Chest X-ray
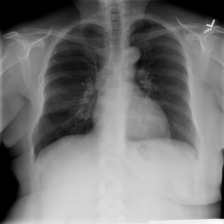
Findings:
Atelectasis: negative
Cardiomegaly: negative
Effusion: negative
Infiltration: negative
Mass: negative
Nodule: negative
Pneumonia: negative
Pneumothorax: negative
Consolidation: negative
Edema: negative
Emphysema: negative
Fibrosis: negative
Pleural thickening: negative
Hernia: negative